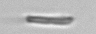
Label: fiber